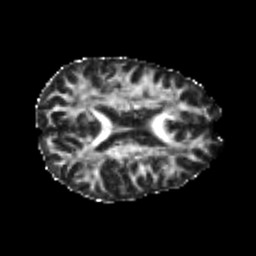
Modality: FA
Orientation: axial
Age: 22
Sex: female
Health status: healthy
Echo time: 0.074 s